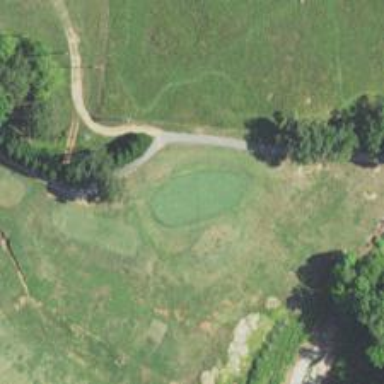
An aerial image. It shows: Golf hole.